Here is the raw acceleration-versus-time signal recorded on a bearing housing. Based on the visible evidence, which condition applies: normal, inner_race, outer_race, ball?
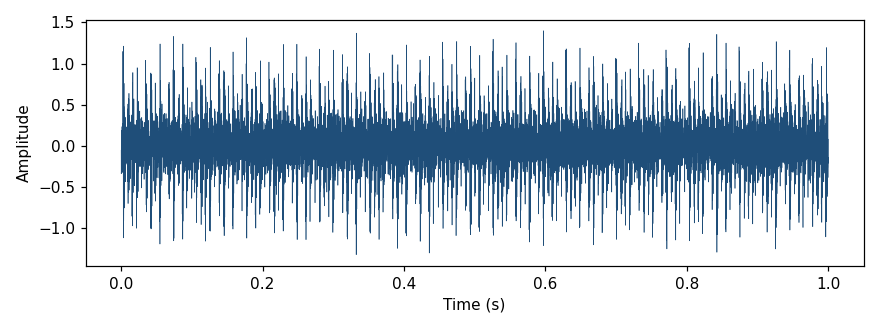
Answer: inner_race